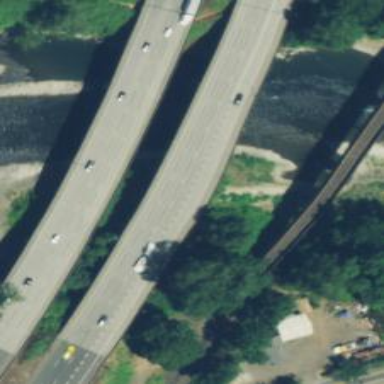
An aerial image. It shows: Bridge that is man-made.